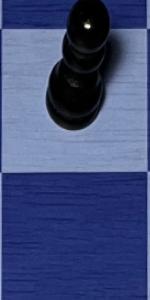
Label: Empty